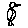
Label: bird